Field crop: maize
Growth stage: 2
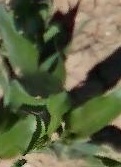
Species: maize